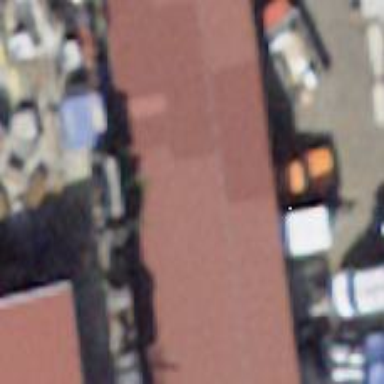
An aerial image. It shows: Industrial building.